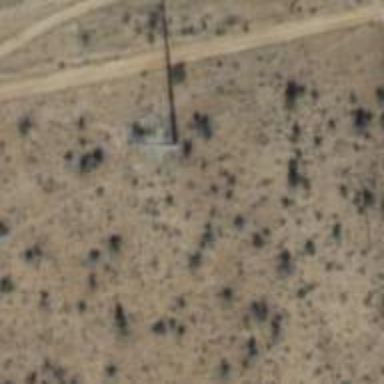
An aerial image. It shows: Power pole.